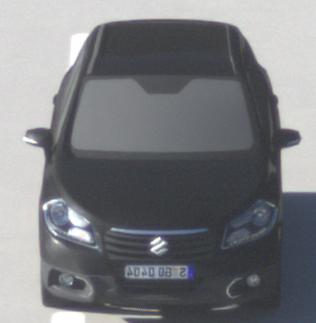
Make: Suzuki
Model: SX4 S-Cross 1.6
Detailed model: SX4 (II) S-Cross
Model produced from: 2013/10
Model produced until: 2015/08
Doors: 5
Color: black
Road condition: dry road
Daytime: sunrise or sunset
Contrast: medium contrast